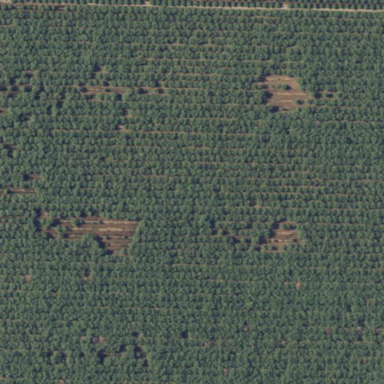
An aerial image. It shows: Orchard filled with almond trees.